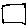
Label: square